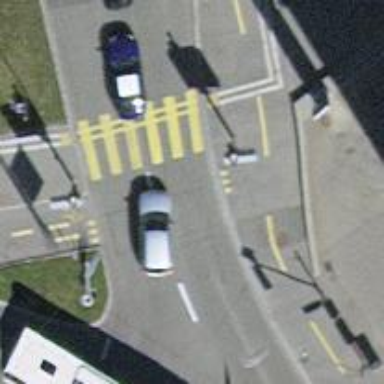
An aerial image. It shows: Crossing on cycleway.